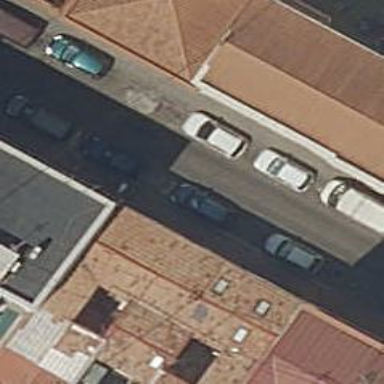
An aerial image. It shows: Image showing building with apartments.